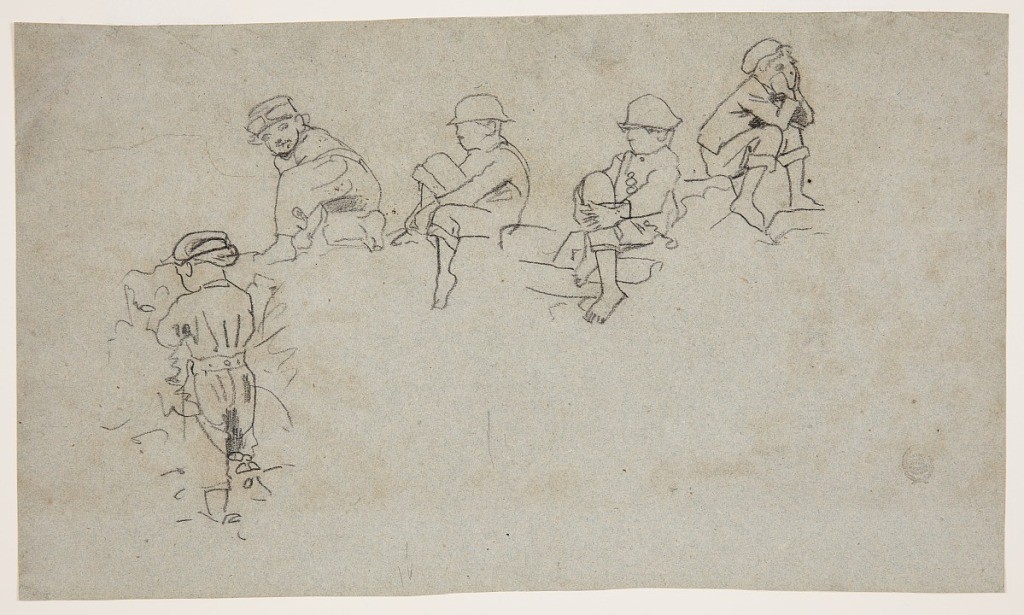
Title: Five Sketches of Young Boys
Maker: Winslow Homer, American, 1836–1910
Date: ca. 1872
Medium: Black crayon on heavy wove gray-blue paper
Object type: Drawing
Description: Recto: Horizontal view showing five sketches of young boys, some kneeling or seated.

Verso: Geometrical figures and parts of such figures.